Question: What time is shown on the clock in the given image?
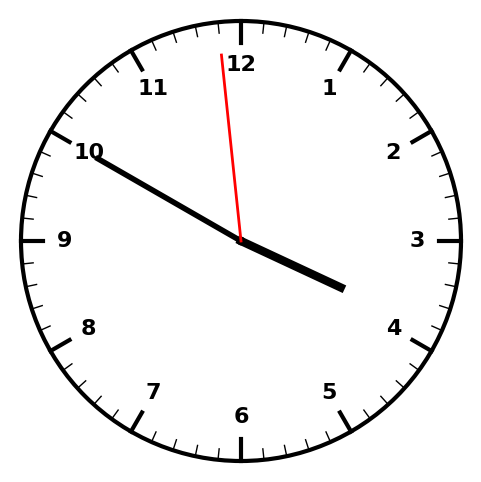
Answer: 03:49:59